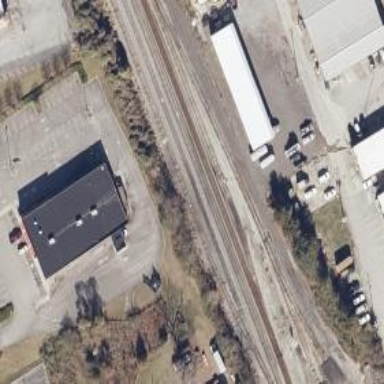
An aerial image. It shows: Railway siding with rails.